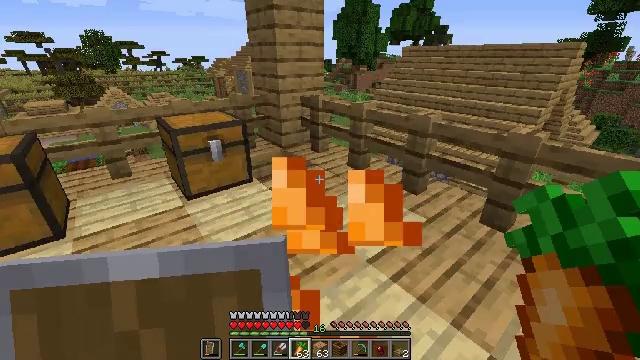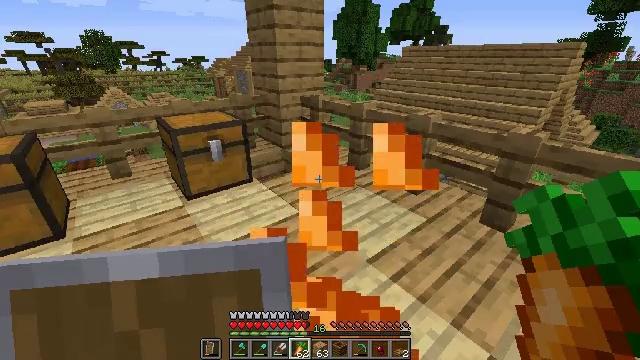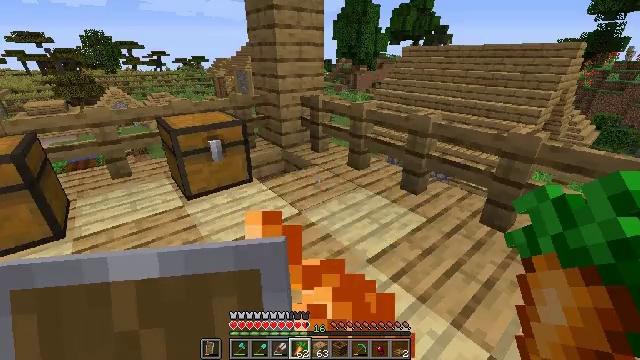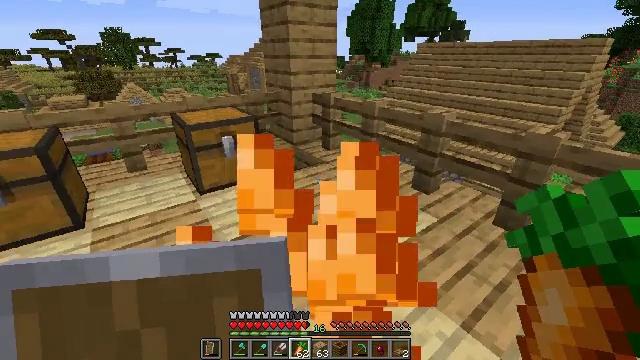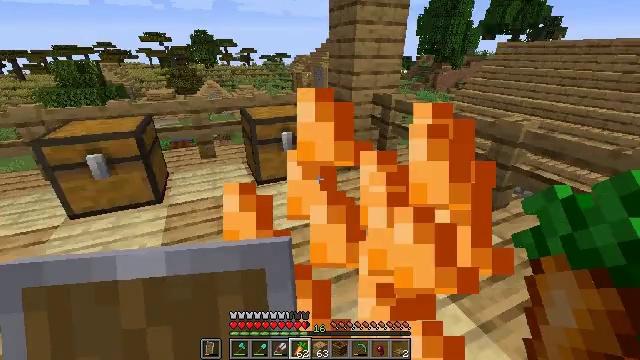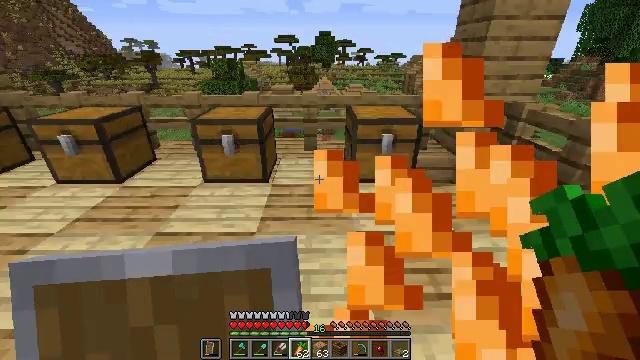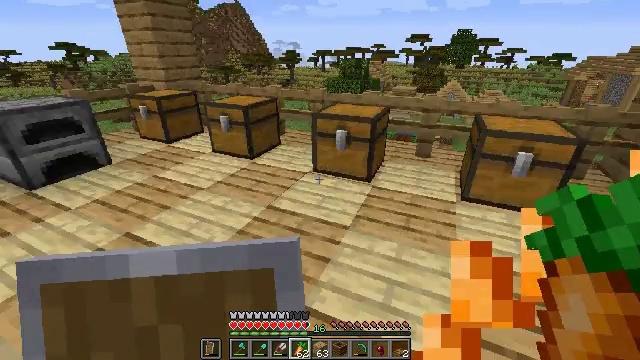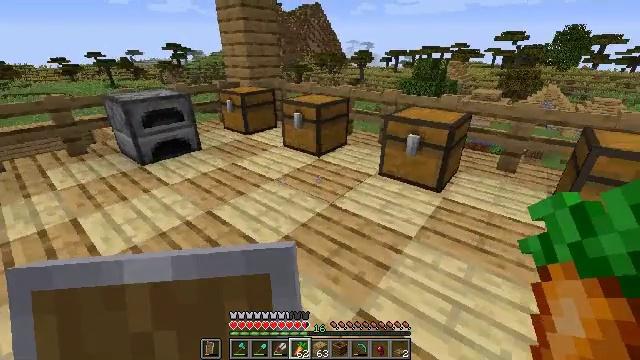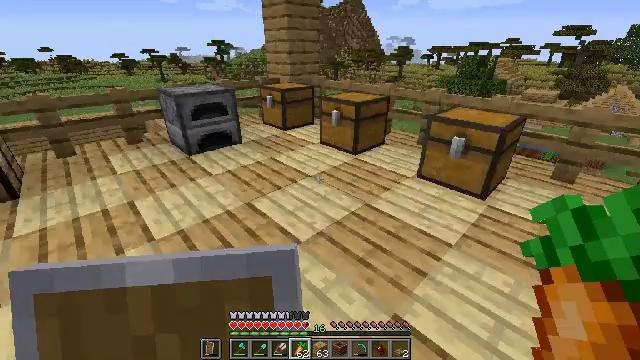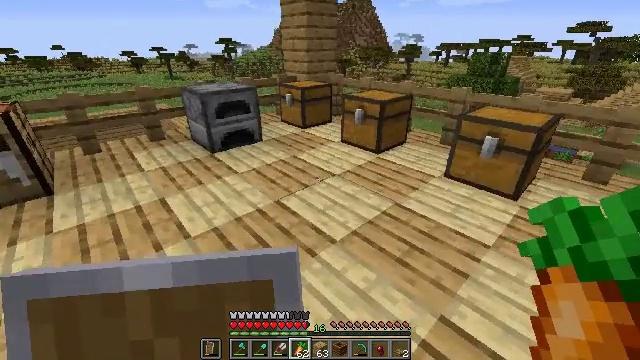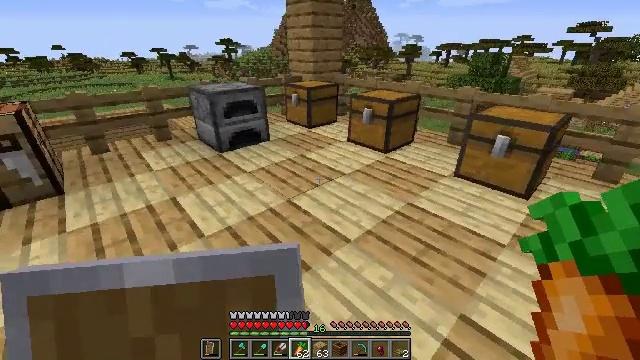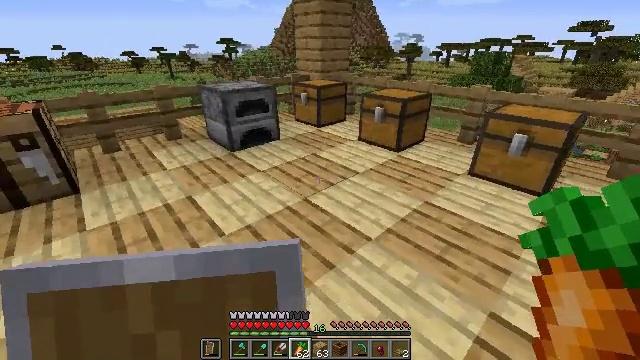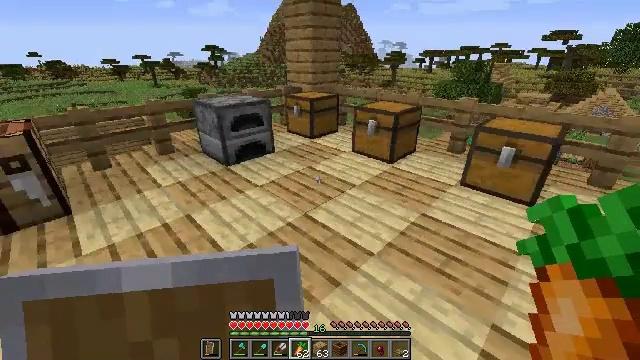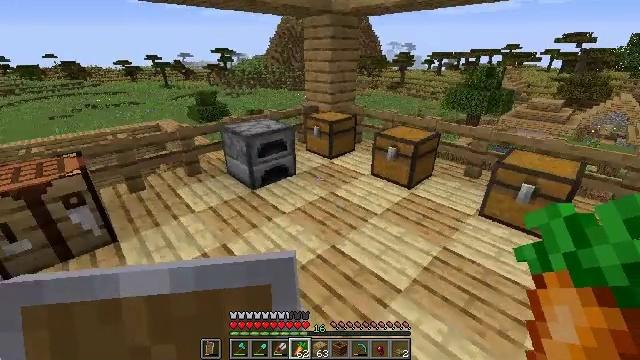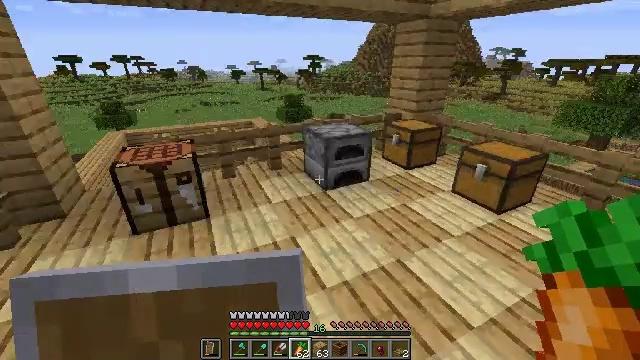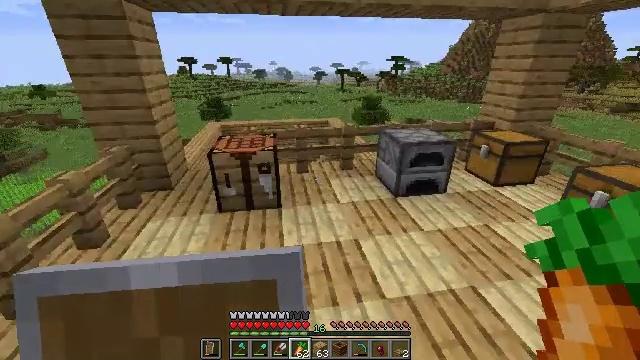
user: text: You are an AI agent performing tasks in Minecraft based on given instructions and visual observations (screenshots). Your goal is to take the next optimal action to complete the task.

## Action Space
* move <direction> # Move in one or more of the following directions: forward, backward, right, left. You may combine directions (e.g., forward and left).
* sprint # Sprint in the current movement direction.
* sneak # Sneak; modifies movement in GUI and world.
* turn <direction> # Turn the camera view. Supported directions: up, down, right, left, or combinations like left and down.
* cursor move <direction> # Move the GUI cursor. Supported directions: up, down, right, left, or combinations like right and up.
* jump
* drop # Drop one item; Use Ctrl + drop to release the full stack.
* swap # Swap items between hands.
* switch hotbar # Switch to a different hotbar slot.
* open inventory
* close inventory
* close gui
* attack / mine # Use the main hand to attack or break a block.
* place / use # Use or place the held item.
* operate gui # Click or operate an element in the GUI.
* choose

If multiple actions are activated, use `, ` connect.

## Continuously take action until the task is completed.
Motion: motion action
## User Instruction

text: Combine paper and wooden planks to get a cartography table.
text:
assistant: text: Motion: use / place
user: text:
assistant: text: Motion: use / place
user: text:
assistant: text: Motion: turn left, use / place
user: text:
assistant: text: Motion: turn left
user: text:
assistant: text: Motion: turn left
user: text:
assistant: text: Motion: turn left
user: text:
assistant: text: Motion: move left, turn left
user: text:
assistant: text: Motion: move left, turn left
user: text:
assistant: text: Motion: move left, turn left
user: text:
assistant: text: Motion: move left
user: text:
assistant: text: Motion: move left
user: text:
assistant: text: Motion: move left, turn right and up
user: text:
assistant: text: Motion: turn left
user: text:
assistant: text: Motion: turn left and up
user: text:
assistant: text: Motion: turn left
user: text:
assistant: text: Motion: turn left
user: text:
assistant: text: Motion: turn left
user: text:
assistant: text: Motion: move forward, turn left
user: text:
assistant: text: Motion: move forward, turn left
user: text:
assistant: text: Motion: move forward
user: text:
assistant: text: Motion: move forward
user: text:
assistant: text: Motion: move forward
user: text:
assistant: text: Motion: move forward, turn right and up
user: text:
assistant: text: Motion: move forward, turn right and up
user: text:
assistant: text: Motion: move forward, turn right and up
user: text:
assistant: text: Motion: move forward, use / place
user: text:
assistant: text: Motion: use / place
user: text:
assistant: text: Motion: use / place
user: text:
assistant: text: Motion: use / place
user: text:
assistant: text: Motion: no_op